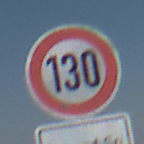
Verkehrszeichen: Geschwindigkeit130
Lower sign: ZeitangabenMitBeschraenkungAufWochentage8
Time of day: Midday
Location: Outdoor (Nature)
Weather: Clear
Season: NotSpecified
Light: Natural